Lunar surface albedo tile
Center latitude: -30.656
Center longitude: 43.151
Resolution (meters per pixel, mean): 111.06
Tile area (km^2): 11666.78
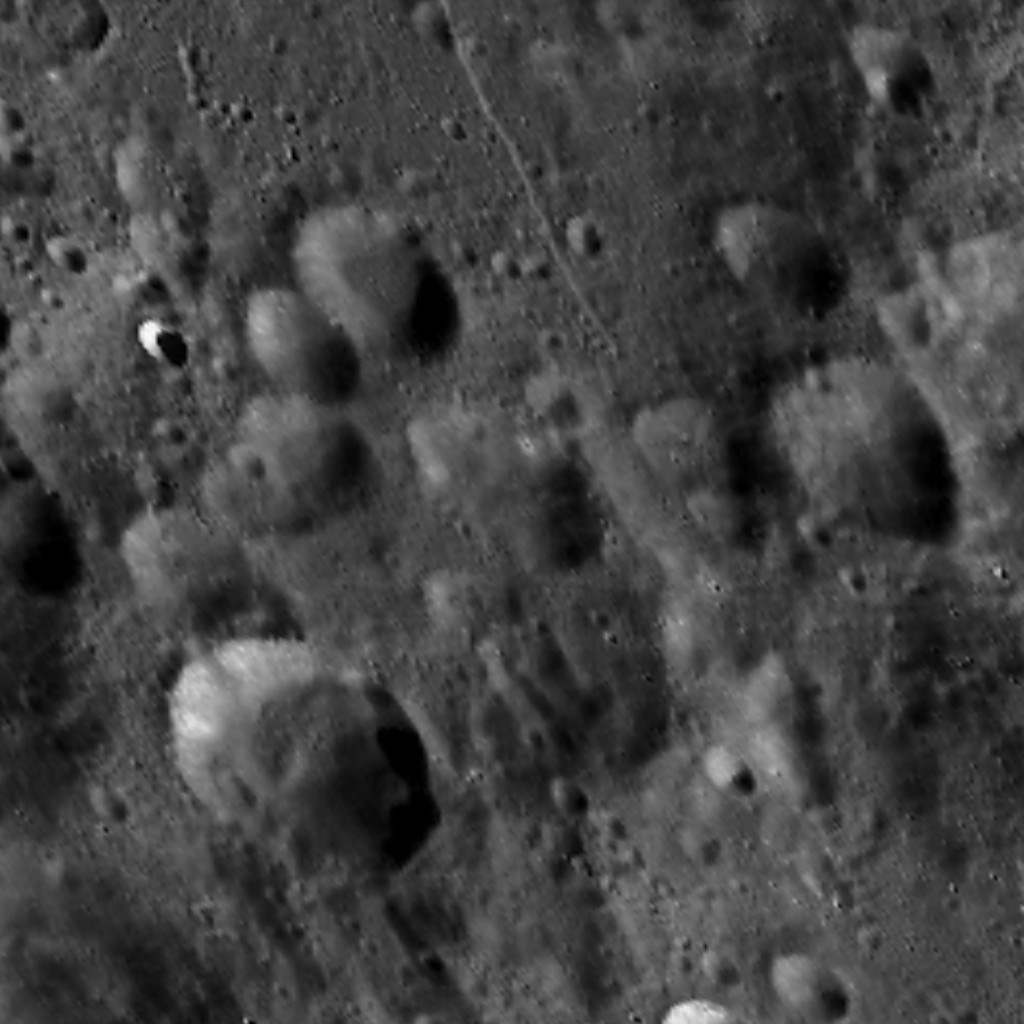